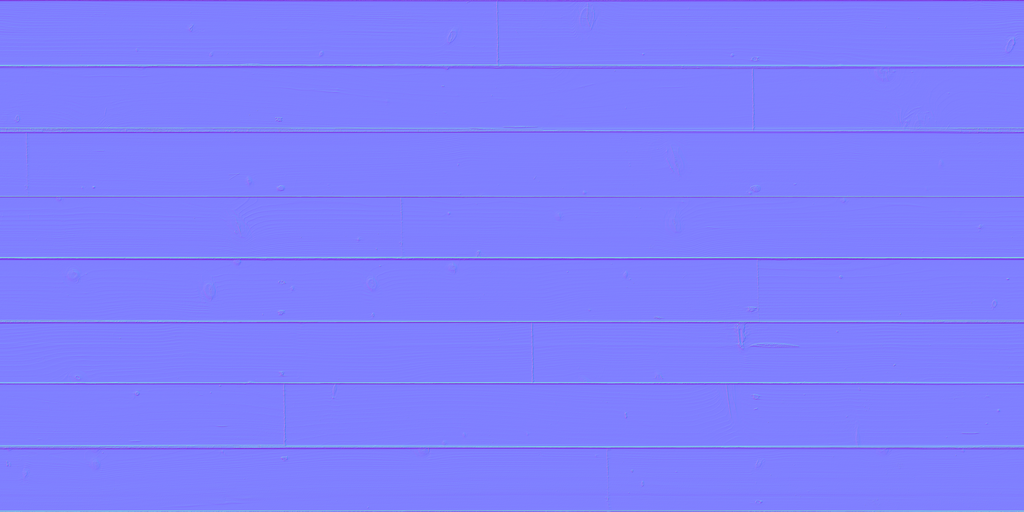
Texture map type: NormalDX